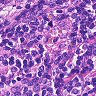
Metastatic tissue present: no